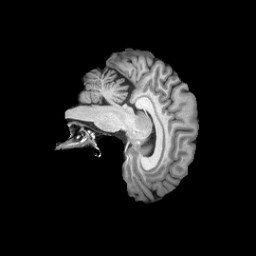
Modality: T1w
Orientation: sagittal
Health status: healthy